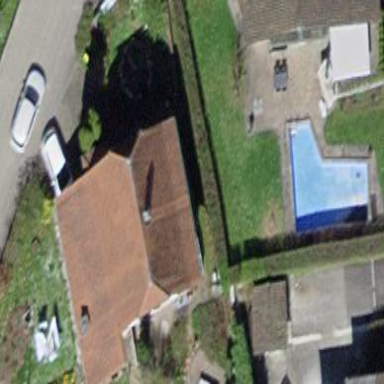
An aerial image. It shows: Detached building.